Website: home-depot
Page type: customer-info-address
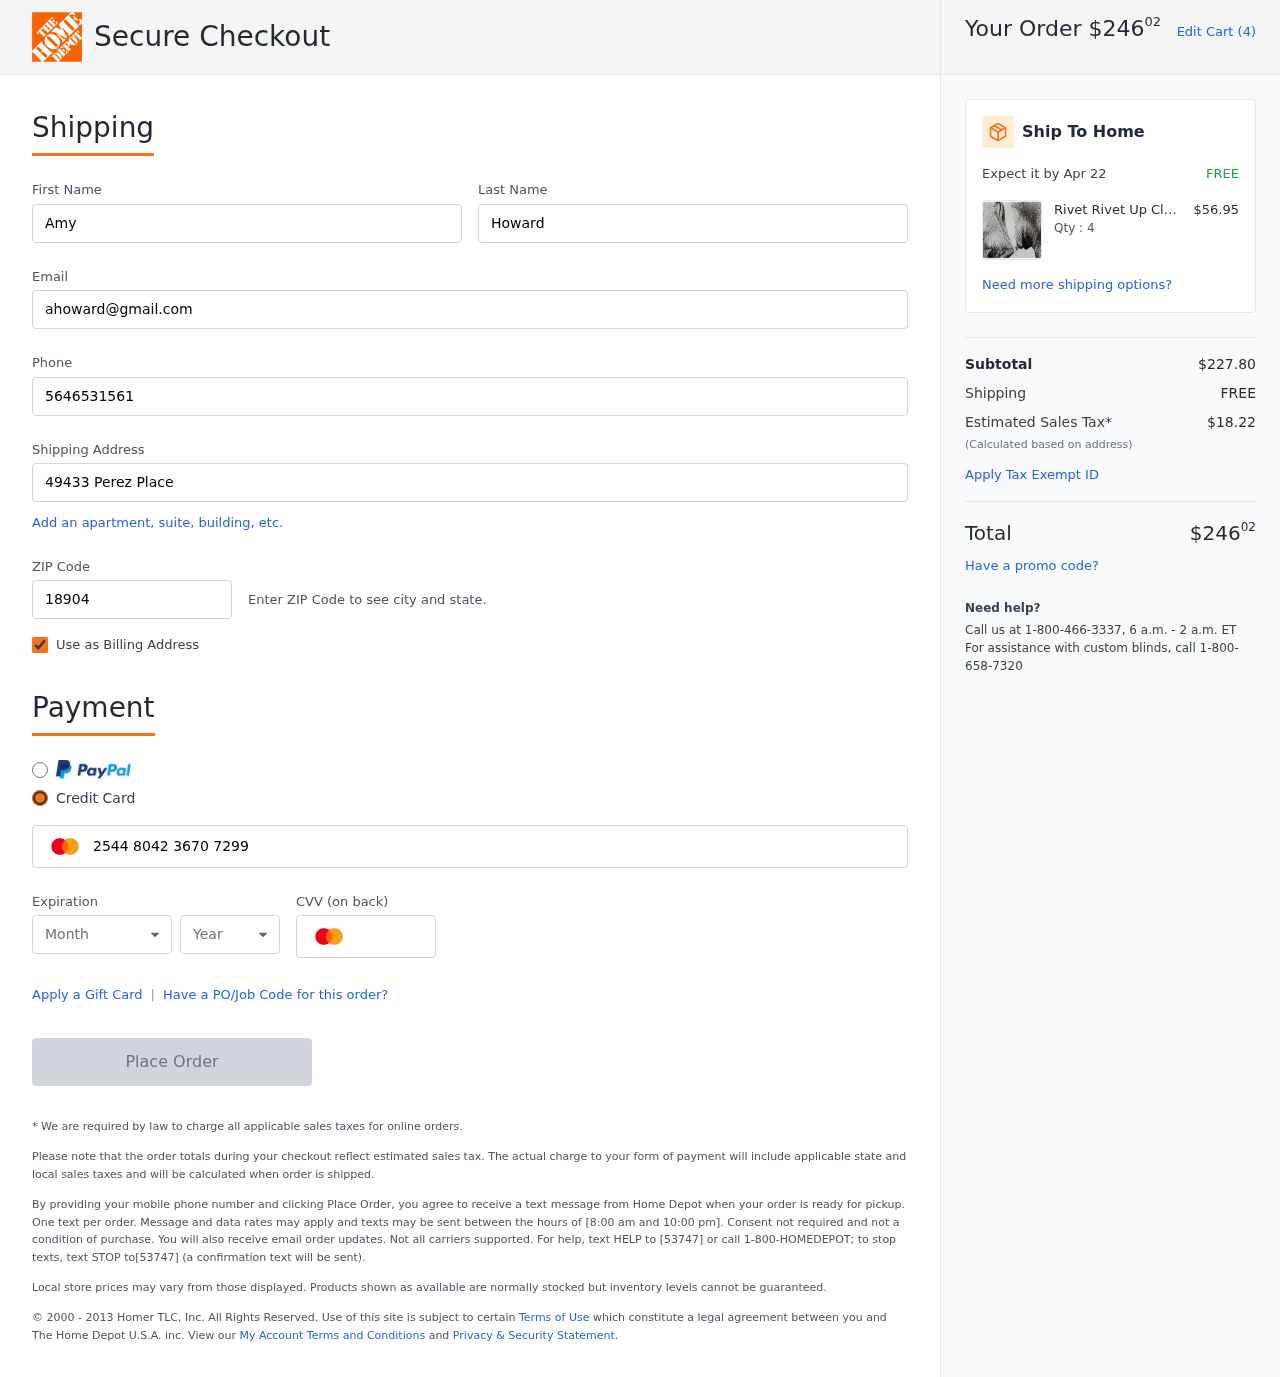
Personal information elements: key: PII_CARD_CVV
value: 257
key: PII_CARD_EXPIRY_MONTH
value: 04
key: PII_CARD_EXPIRY_YEAR
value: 27
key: PII_CARD_NUMBER
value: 2544 8042 3670 7299
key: PII_EMAIL
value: ahoward@gmail.com
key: PII_FIRSTNAME
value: Amy
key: PII_LASTNAME
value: Howard
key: PII_PHONE
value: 5646531561
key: PII_POSTCODE
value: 18904
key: PII_STREET
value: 49433 Perez Place
Product elements: key: PRODUCT1_BRAND
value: Rivet
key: PRODUCT1_NAME
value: Rivet Up Close Black and White Elephant Photo Canvas Print Wall Art Decor
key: PRODUCT1_PRICE
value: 56.95
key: PRODUCT1_QUANTITY
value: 4
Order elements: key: ORDER_TOTAL
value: $24602
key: ORDER_NUM_ITEMS
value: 4
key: ORDER_DELIVERY_DATE
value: Apr 22
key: ORDER_SUBTOTAL
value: $227.80
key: ORDER_SHIPPING_COST
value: FREE
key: ORDER_TAX
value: $18.22